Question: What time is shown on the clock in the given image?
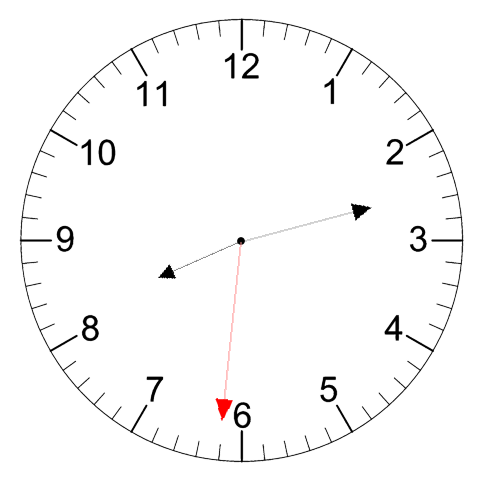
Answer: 08:12:31